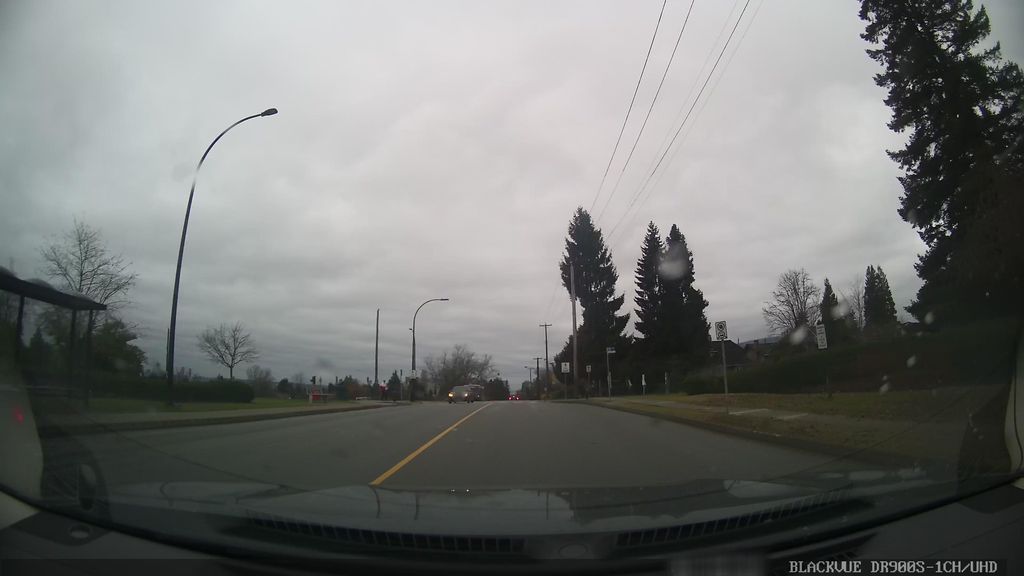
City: vancouver